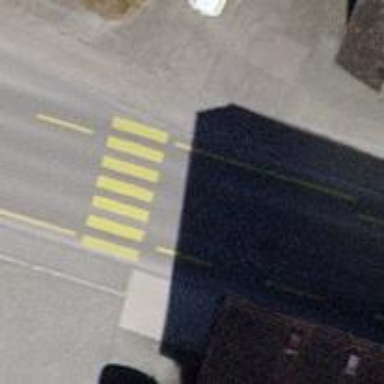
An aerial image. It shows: Zebra crossing on the road.